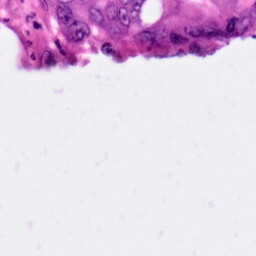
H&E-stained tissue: Pancreatic